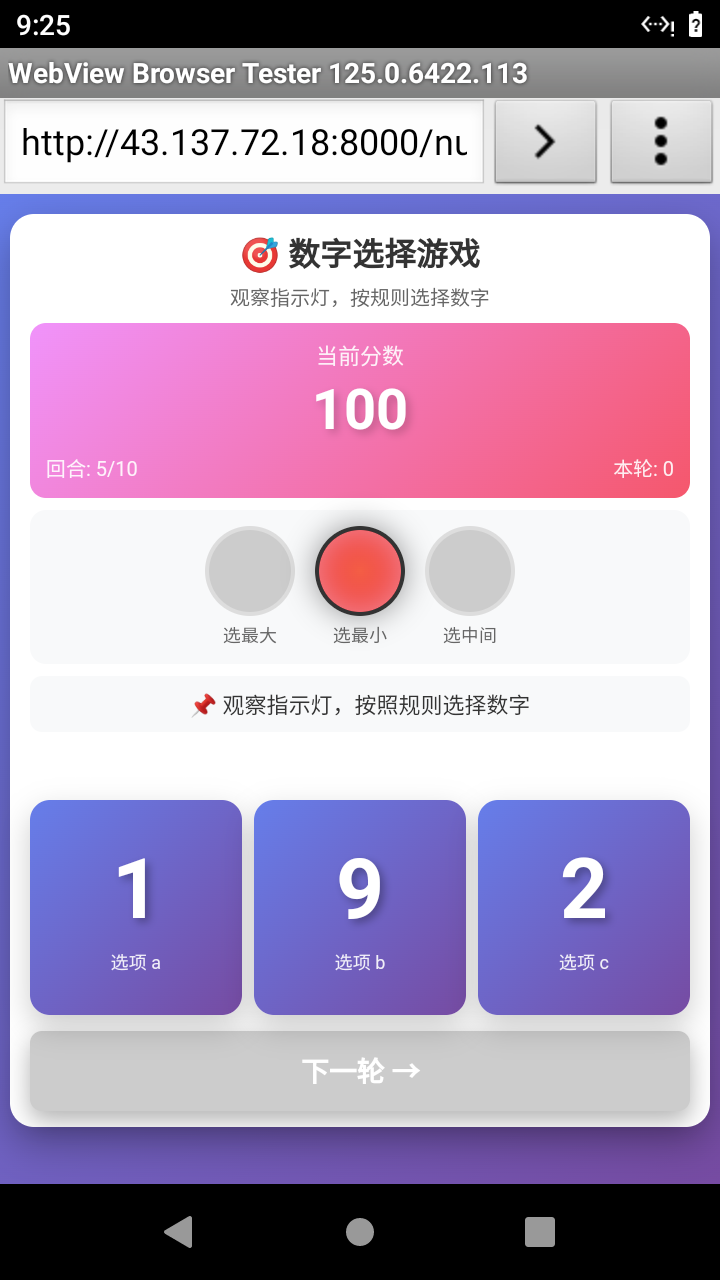

Select the correct number based on the traffic light color.
Answer: 0